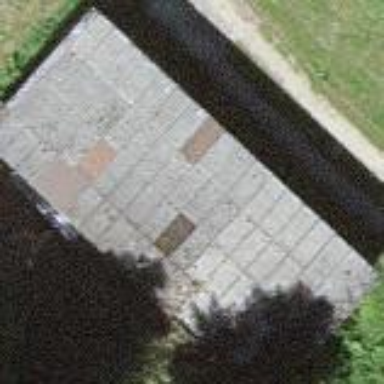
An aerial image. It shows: Shed.